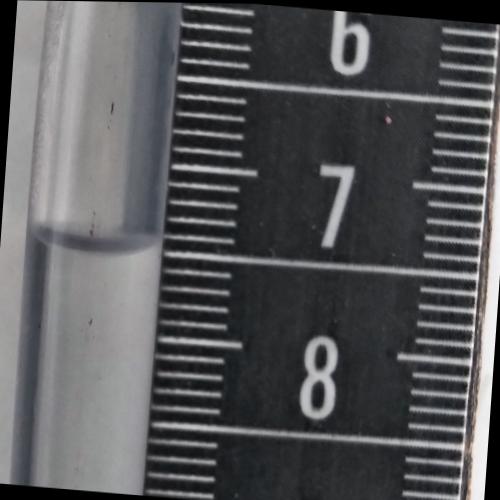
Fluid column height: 7.5 cm